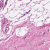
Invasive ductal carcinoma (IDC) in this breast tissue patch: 0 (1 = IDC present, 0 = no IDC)